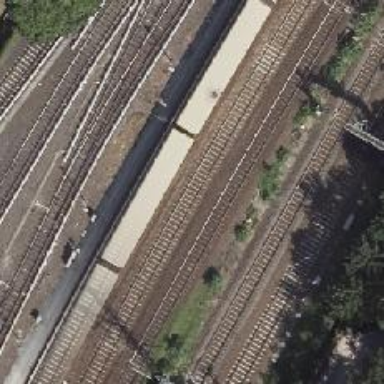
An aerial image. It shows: Railway with electrified contact lines.